Interaction volume radius: 10 \u00c5
Interaction volume height: 10 \u00c5
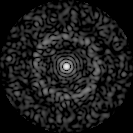
Disorder parameter: 0.8047